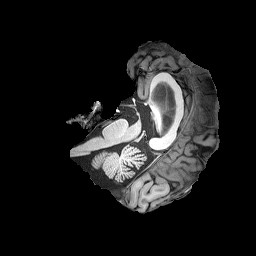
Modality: T1w
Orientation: axial
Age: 56
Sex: female
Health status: healthy